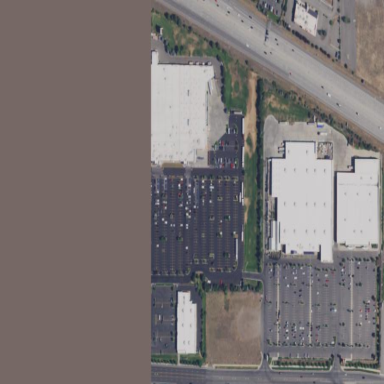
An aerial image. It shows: Retail area.